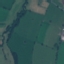
Label: Pasture